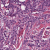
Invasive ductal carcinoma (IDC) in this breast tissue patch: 0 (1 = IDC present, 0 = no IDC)